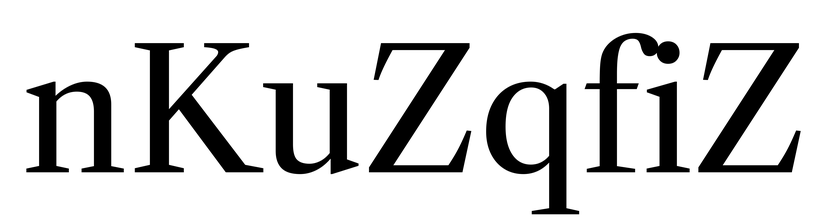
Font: LibreCaslonText_Regular